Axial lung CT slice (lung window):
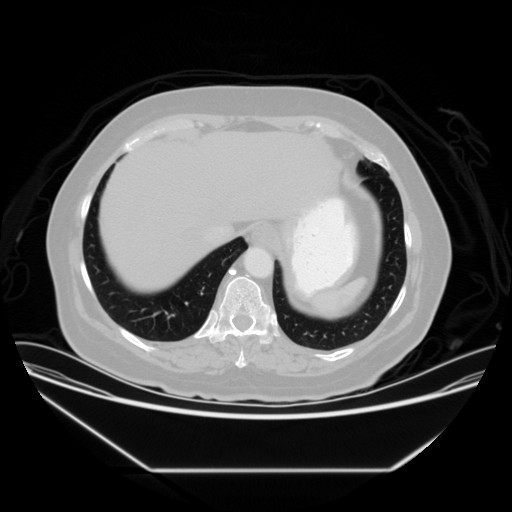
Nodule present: no